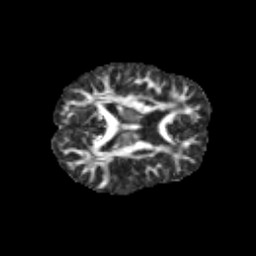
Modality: FA
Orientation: axial
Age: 10
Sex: male
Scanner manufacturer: siemens
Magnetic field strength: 3 T
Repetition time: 3.8 s
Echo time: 0.07 s